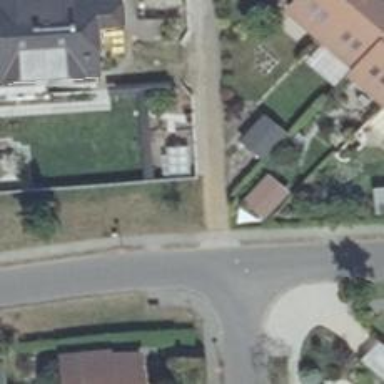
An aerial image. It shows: Footway.